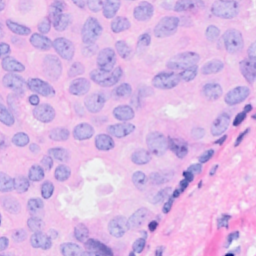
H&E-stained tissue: Breast